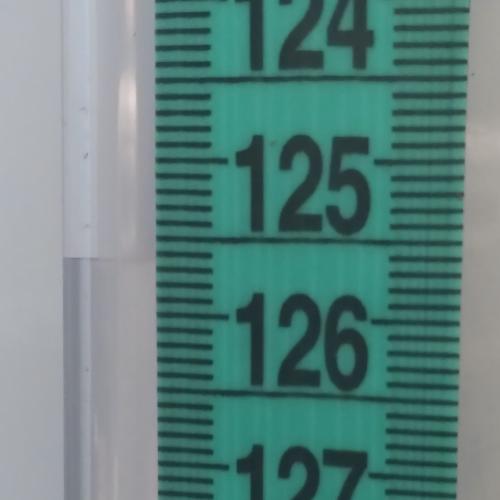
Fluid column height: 125.7 cm